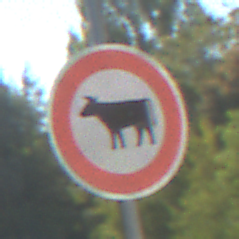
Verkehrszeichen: VerbotViehtrieb
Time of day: Midday
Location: Outdoor (Nature)
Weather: Clear
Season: Summer
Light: Natural